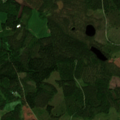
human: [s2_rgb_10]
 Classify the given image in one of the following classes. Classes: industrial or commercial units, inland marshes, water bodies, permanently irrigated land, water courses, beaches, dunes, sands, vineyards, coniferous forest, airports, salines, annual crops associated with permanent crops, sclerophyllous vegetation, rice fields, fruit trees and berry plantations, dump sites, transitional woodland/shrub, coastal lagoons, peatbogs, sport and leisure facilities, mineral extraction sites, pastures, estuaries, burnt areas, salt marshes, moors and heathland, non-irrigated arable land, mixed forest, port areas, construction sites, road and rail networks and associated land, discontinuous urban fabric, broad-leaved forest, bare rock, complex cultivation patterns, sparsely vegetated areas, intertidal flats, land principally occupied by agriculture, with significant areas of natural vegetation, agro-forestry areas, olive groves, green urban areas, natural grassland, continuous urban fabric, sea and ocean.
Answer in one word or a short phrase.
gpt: land principally occupied by agriculture, with significant areas of natural vegetation, coniferous forest, mixed forest, transitional woodland/shrub